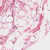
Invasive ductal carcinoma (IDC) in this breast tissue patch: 0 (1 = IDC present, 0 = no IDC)